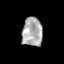
Tissue: skin
Cell type: Epithelial cells
Senescence score: 0.2116
Nuclear area (px): 573
Mean DAPI intensity: 172.546